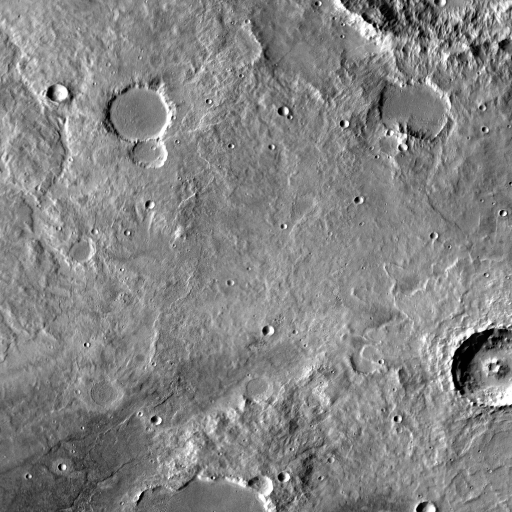
Crater classes present: Background, Other, Layered, Buried